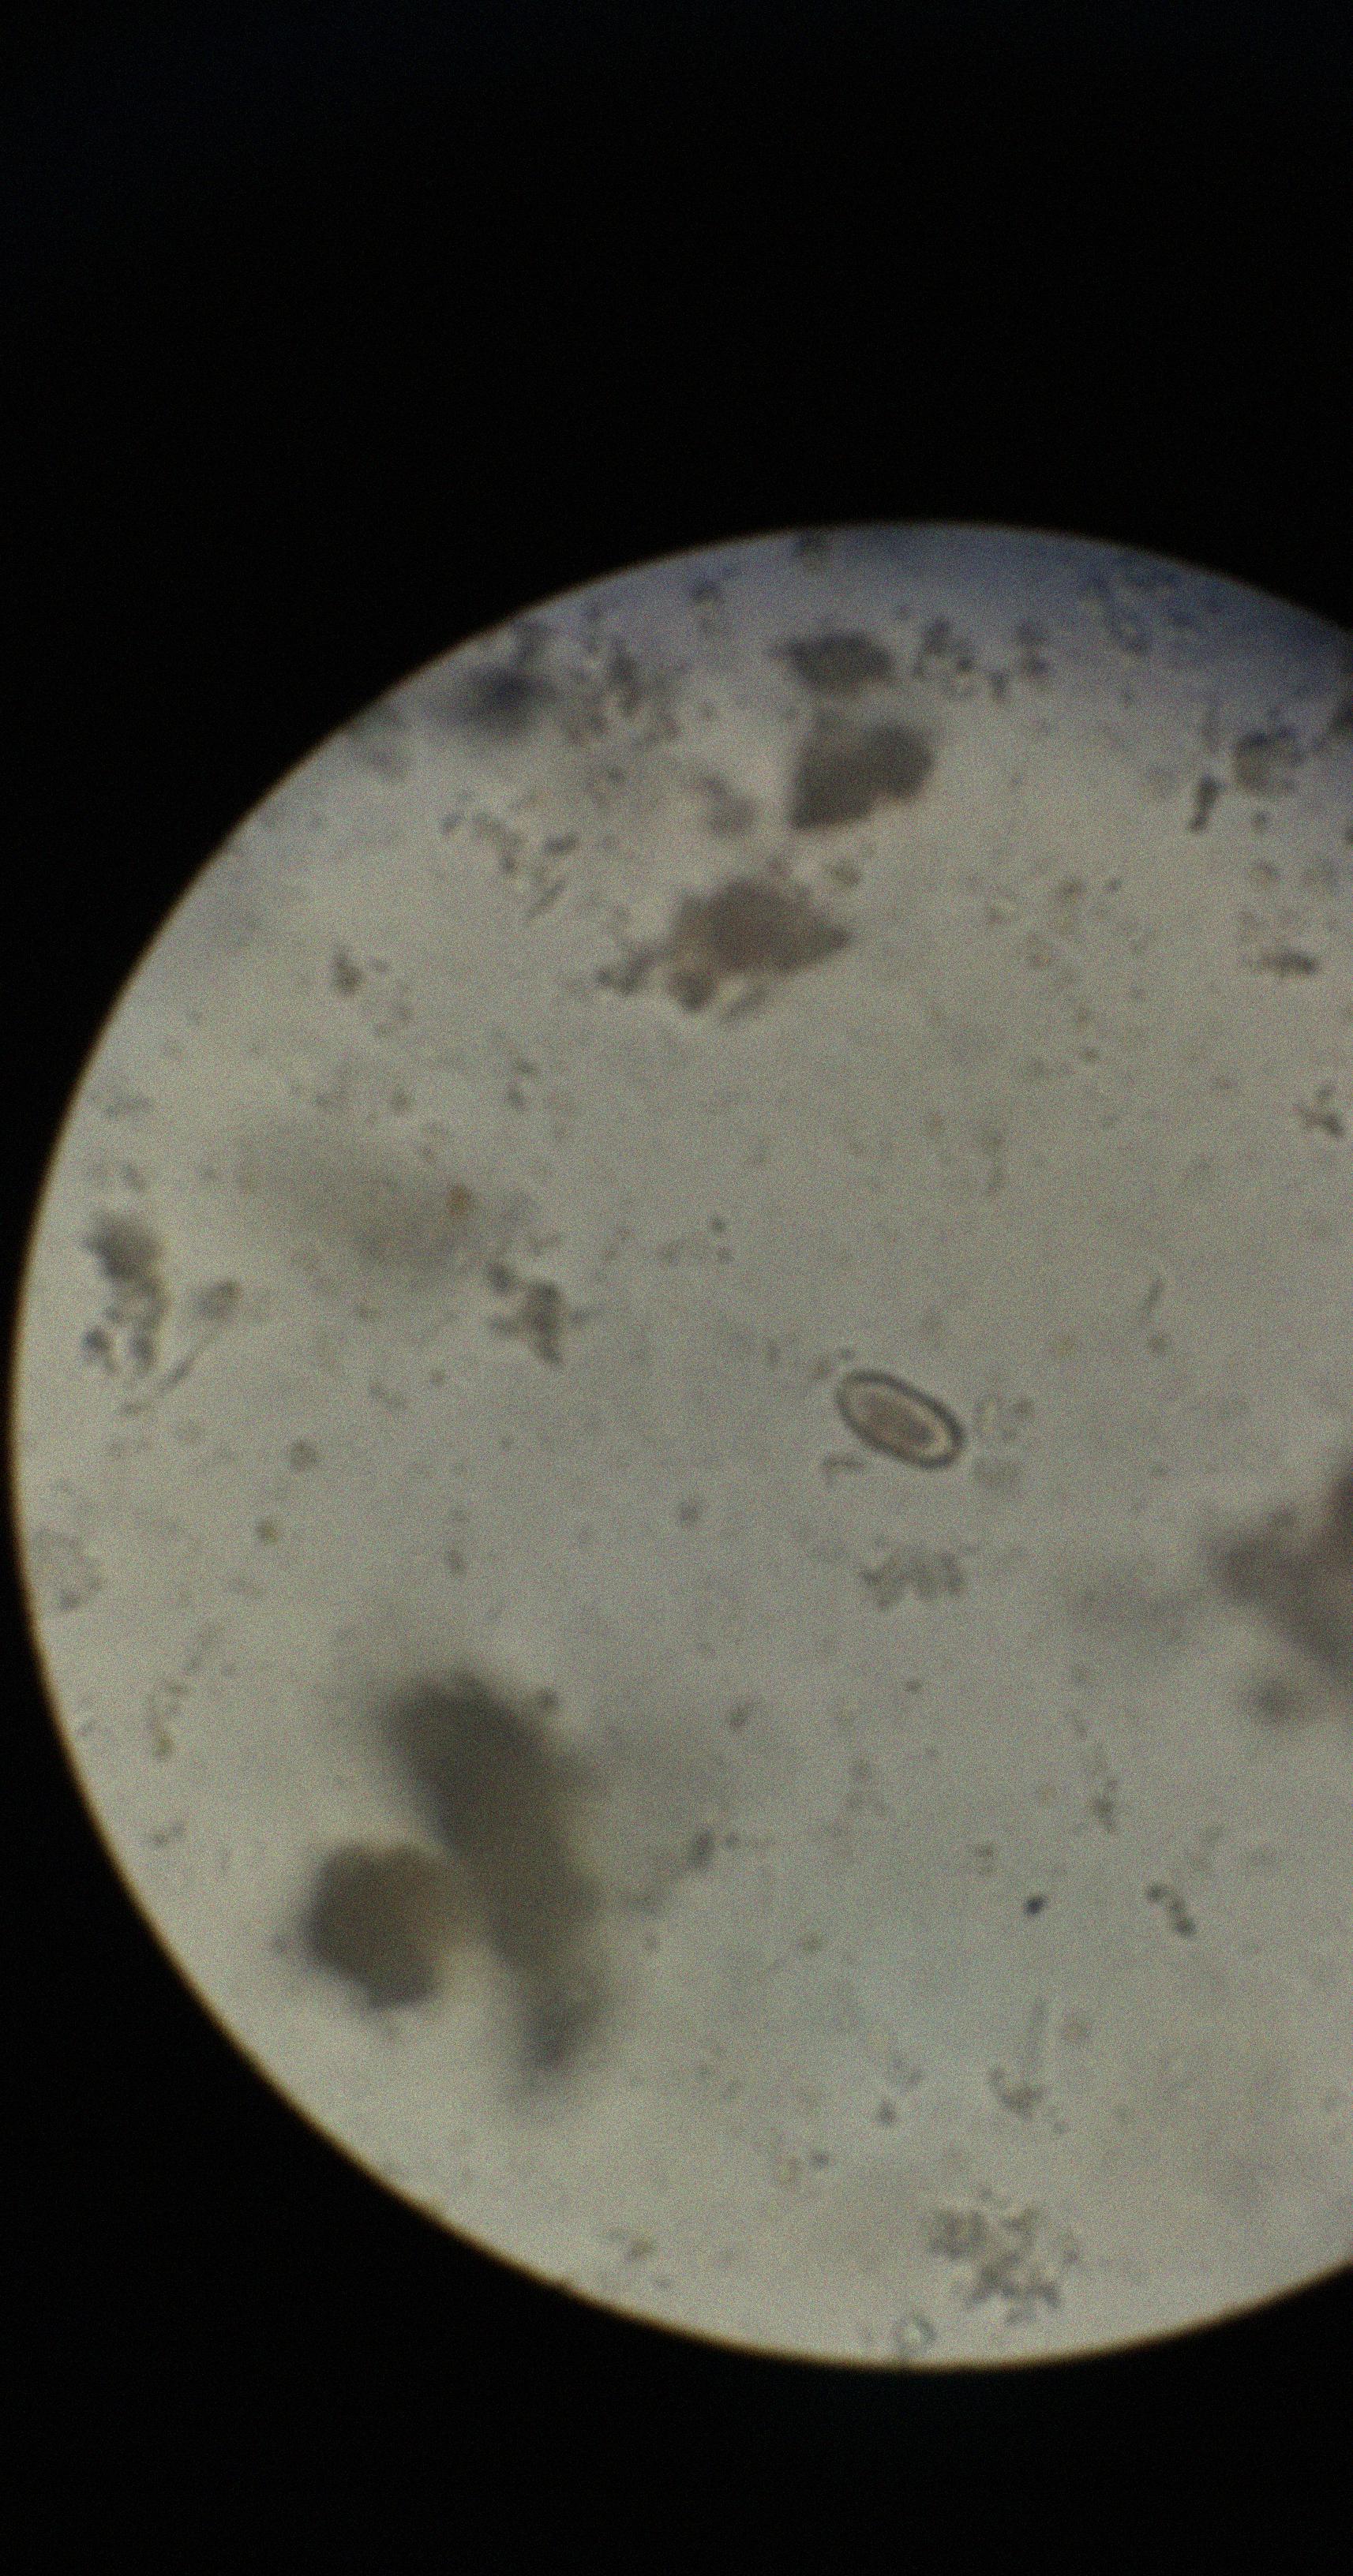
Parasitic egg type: Capillaria philippinensis